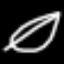
Label: leaf